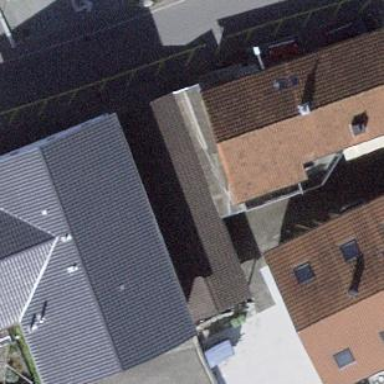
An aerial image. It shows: View of roof of building.